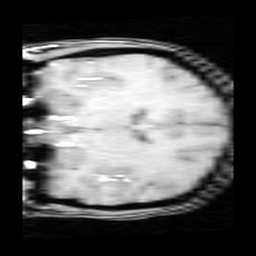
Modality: inplaneT1
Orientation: coronal
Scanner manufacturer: ge
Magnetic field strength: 3 T
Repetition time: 0.3 s
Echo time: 0.003468 s